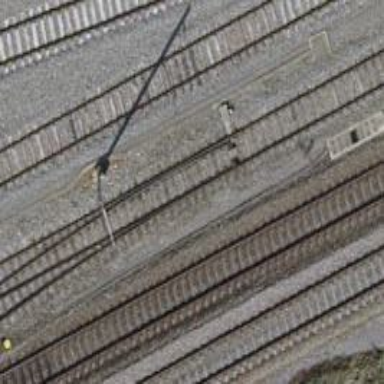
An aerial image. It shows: Railway switch.